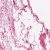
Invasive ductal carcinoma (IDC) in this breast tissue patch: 0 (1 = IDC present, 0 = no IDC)